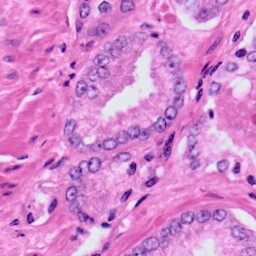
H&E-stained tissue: Prostate